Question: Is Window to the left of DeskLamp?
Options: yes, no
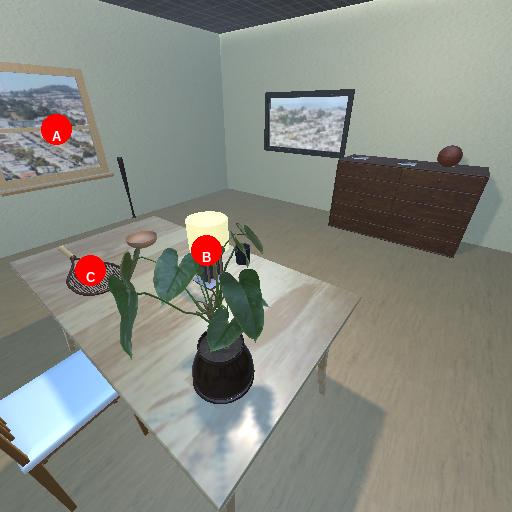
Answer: yes